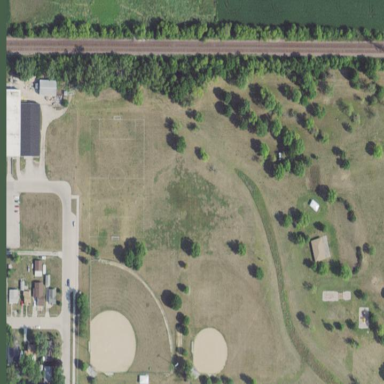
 specifically designed for the sport of disc golf."